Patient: sex M, age 63
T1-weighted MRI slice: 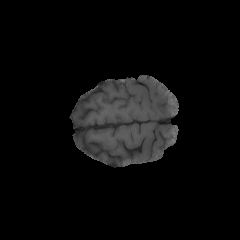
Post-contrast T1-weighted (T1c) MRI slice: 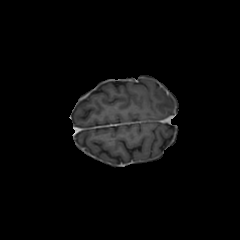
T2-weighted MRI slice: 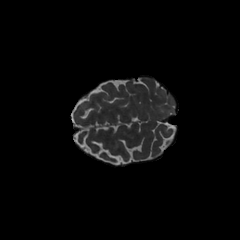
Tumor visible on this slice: yes
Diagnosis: Glioblastoma, IDH-wildtype
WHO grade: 4